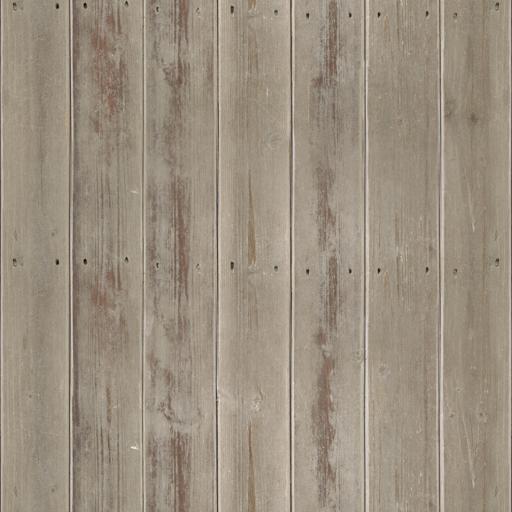
Tags: nails planks rough wood wooden